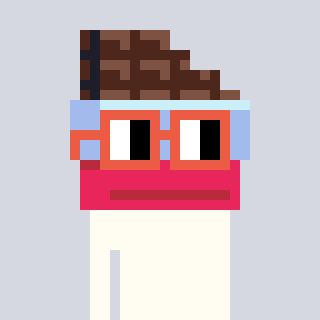
a pixel art character with square orange glasses, a chocolate-shaped head and a foggrey-colored body on a cool background